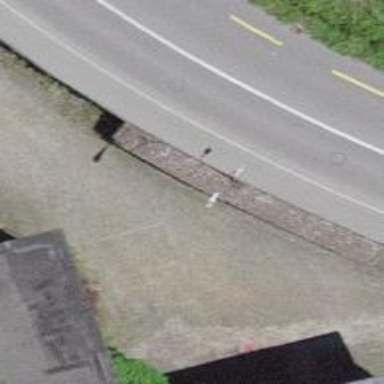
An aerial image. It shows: Paved driveway serving as service road.